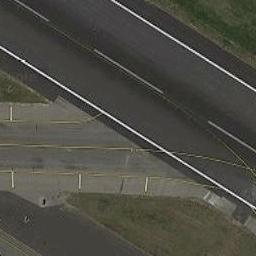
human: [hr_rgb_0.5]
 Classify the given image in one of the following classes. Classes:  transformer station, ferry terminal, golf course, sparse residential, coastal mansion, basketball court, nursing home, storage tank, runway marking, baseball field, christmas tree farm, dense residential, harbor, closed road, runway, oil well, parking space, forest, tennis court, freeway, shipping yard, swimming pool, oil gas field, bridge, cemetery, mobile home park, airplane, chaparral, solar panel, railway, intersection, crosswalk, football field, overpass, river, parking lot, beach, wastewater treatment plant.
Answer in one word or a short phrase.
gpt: runway